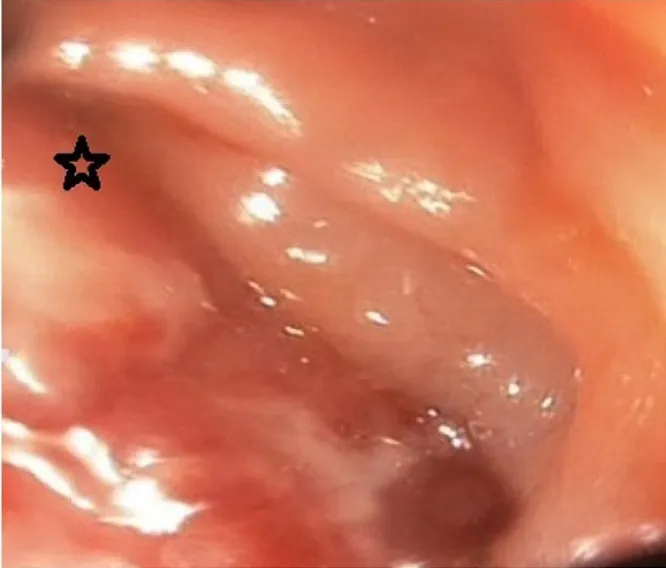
Colonoscopy reveals a partially obstructive mass in the left colon (Arrow).
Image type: endoscopy (gi_endoscopy)